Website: home-depot
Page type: billing-address
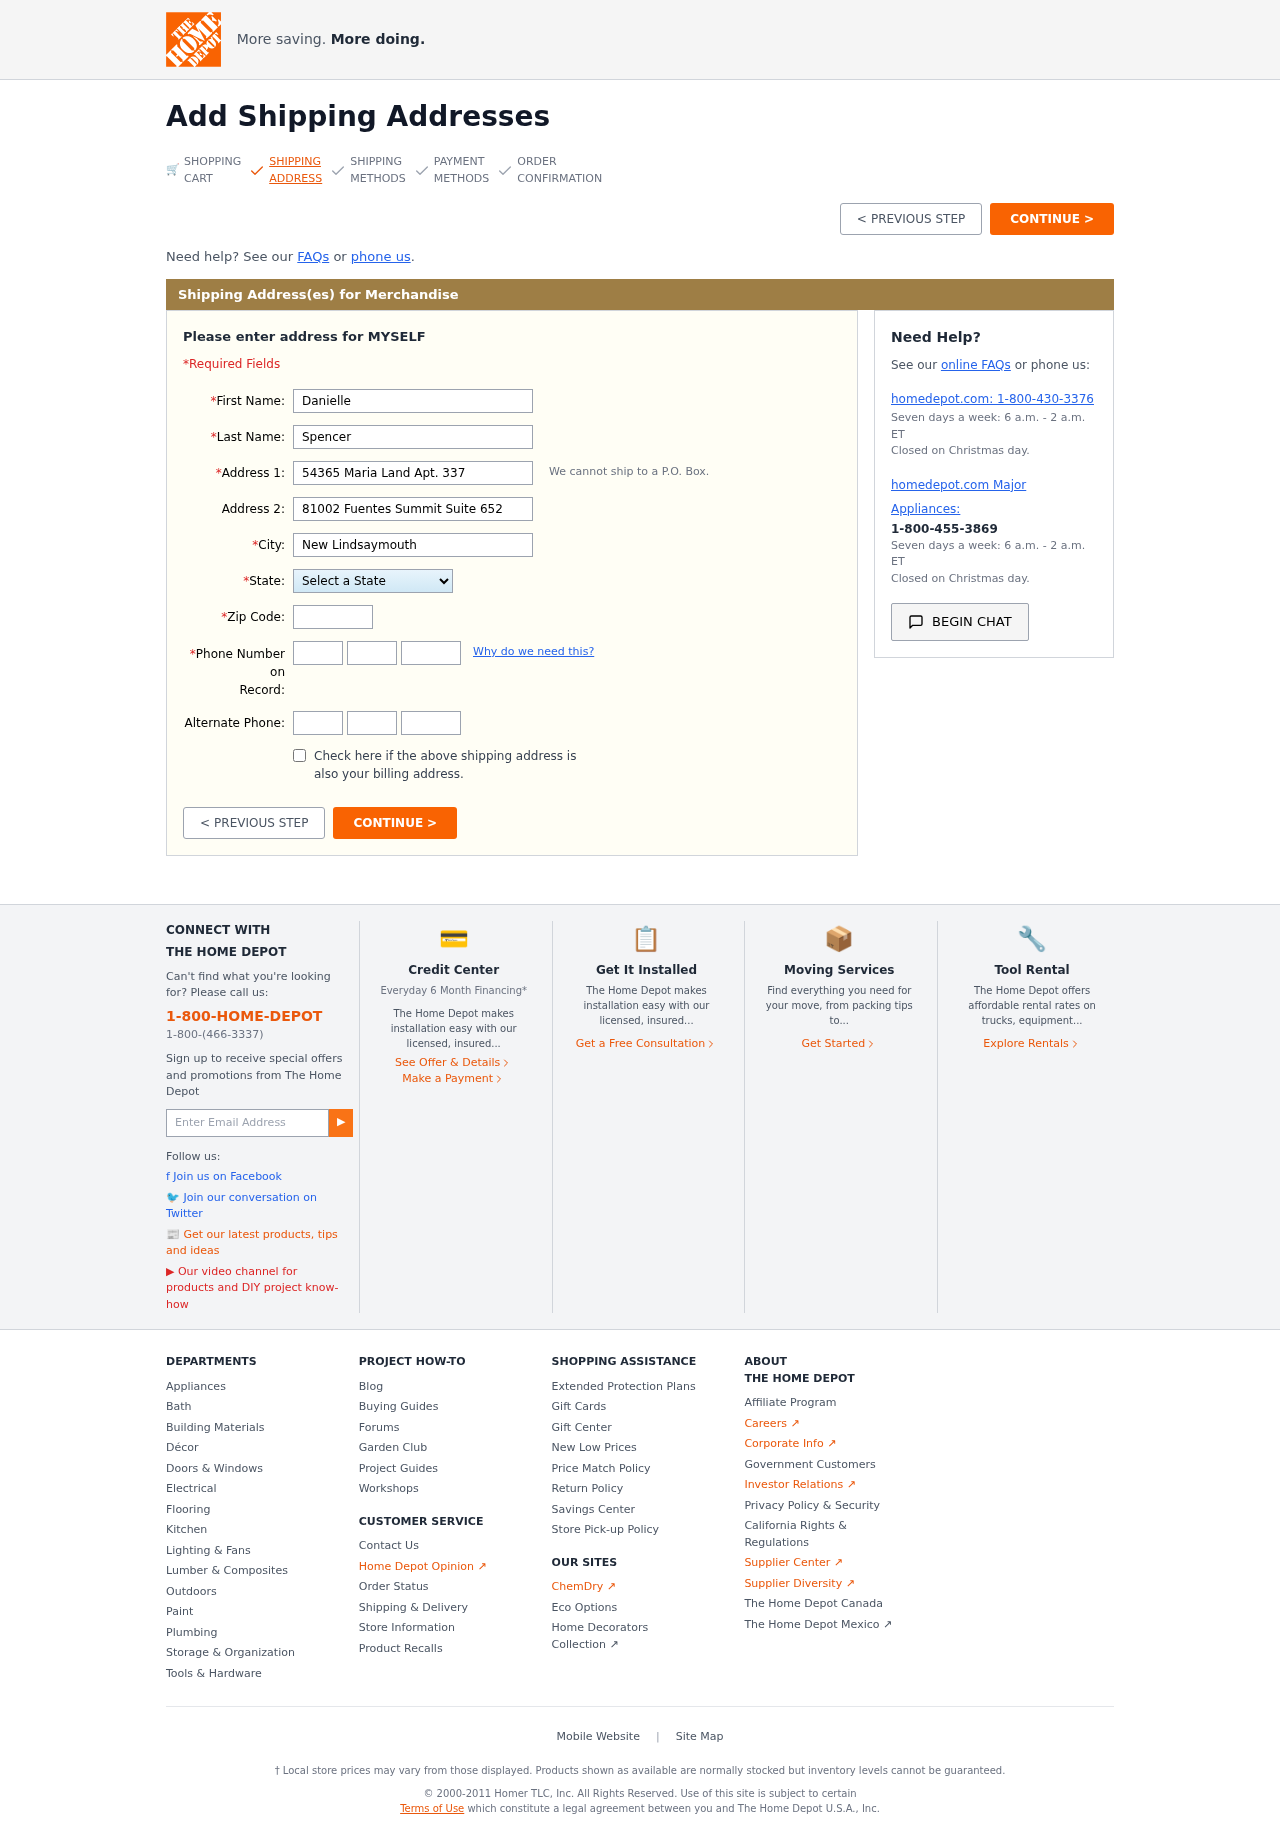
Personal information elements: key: PII_STATE
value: Illinois
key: PII_FIRSTNAME
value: Danielle
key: PII_LASTNAME
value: Spencer
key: PII_STREET
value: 54365 Maria Land Apt. 337
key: PII_STREET2
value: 81002 Fuentes Summit Suite 652
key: PII_CITY
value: New Lindsaymouth
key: PII_POSTCODE
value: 04160
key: PII_PHONE_AREA
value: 902
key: PII_PHONE_PREFIX
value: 552
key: PII_PHONE_LINE
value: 9933